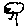
Label: tree